Question: I have a little problem with the following code. It creates a GtkWindow, make it paintable so I can draw on it with cairo on draw events. Then I add a GtkHeaderBar and a simple button widget.
'''
from gi.repository import Gtk
import cairo
def draw_callback(widget,cr):
if widget.transparency:
cr.set_source_rgba(0,0,0,0.5)
else:
cr.set_source_rgb(0,0,0)
cr.set_operator(cairo.OPERATOR_SOURCE)
cr.paint()
cr.set_operator(cairo.OPERATOR_OVER)
win= Gtk.Window()
win.connect('delete-event', Gtk.main_quit)
win.set_app_paintable(True)
screen = win.get_screen()
visual = screen.get_rgba_visual()
win.transparency = False
if visual and screen.is_composited():
win.set_visual(visual)
win.transparency = True
else:
print('System doesn't support transparency')
win.set_visual(screen.get_system_visual)
win.connect('draw', draw_callback)
win.add(Gtk.Button(label='test'))
bar = Gtk.HeaderBar(title='title')
bar.set_has_subtitle(False)
bar.set_show_close_button(True)
win.set_titlebar(bar)
win.show_all()
Gtk.main()
'''
The draw_callback paint the window background but this background looks like this :

It is like the cairo context doesn't have the same size of the window. The part that is draw and that is outside the window doesn't seems to answer to mouse event ( I cannot grab the window from this part for example)
If I don't use an HeaderBar, I don't have this problem.
This works with ruby 2.2 and the Gtk3 bindings.
My python Version is python 3 and the up to date Gtk modules
Problem still exist with :
'''
def size_allocation_cb(widget, rectangle):
widget.x = rectangle.x
widget.y = rectangle.y
widget.width = rectangle.width
widget.height = rectangle.height
win.connect('size-allocate', size_allocation_cb)
def draw_callback(widget,cr):
if widget.transparency:
cr.set_source_rgba(0,0,0,0.5)
else:
cr.set_source_rgb(0,0,0)
cr.set_operator(cairo.OPERATOR_SOURCE)
cr.rectangle(widget.x, widget.y, widget.width, widget.height)
cr.fill()
cr.set_operator(cairo.OPERATOR_OVER)
'''
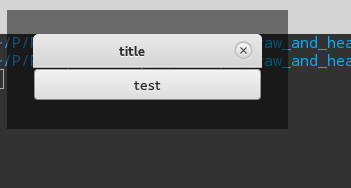
Answer: When you have a header bar, your window is drawn entirely on the client side, including shadows (for some reason). You will need to call 'cairo_rectangle()' or some other function, preferably with the size allocation (not size request!) of the child of the GtkWindow, to clip 'cairo_paint()' to the correct size.